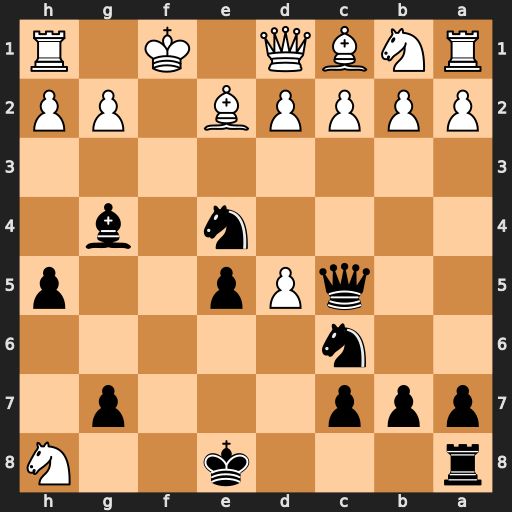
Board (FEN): r3k2N/ppp3p1/2n5/2qPp2p/4n1b1/8/PPPPB1PP/RNBQ1K1R
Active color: b
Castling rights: q
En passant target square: -
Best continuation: Qf2#